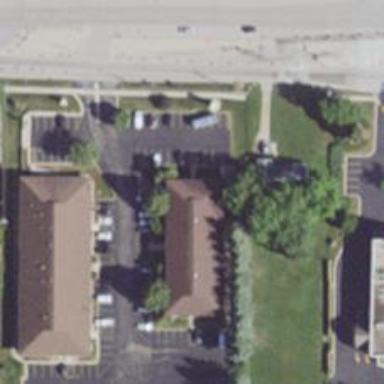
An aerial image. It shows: Healthcare clinic.